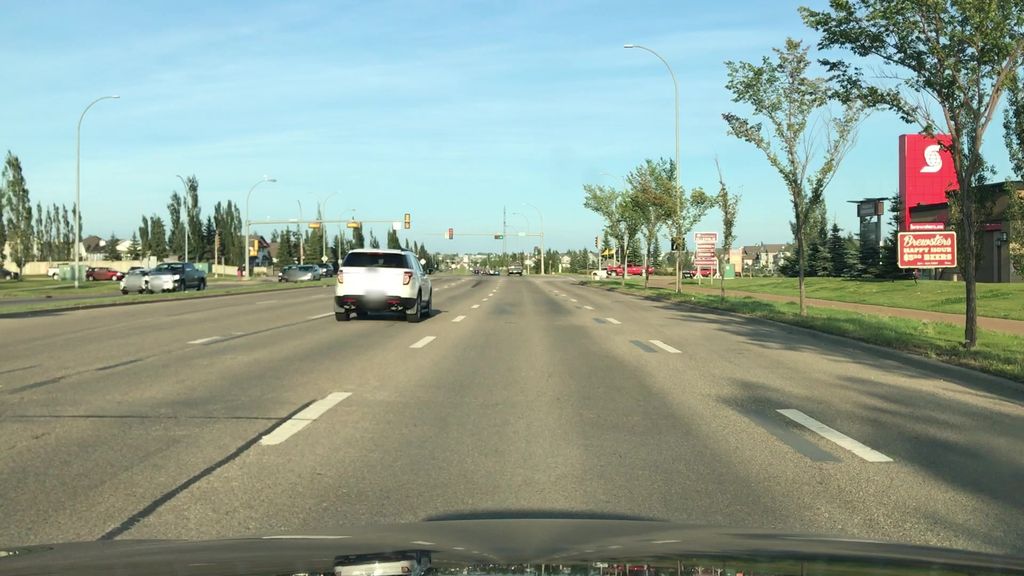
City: edmonton